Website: crate-barrel
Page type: review-order
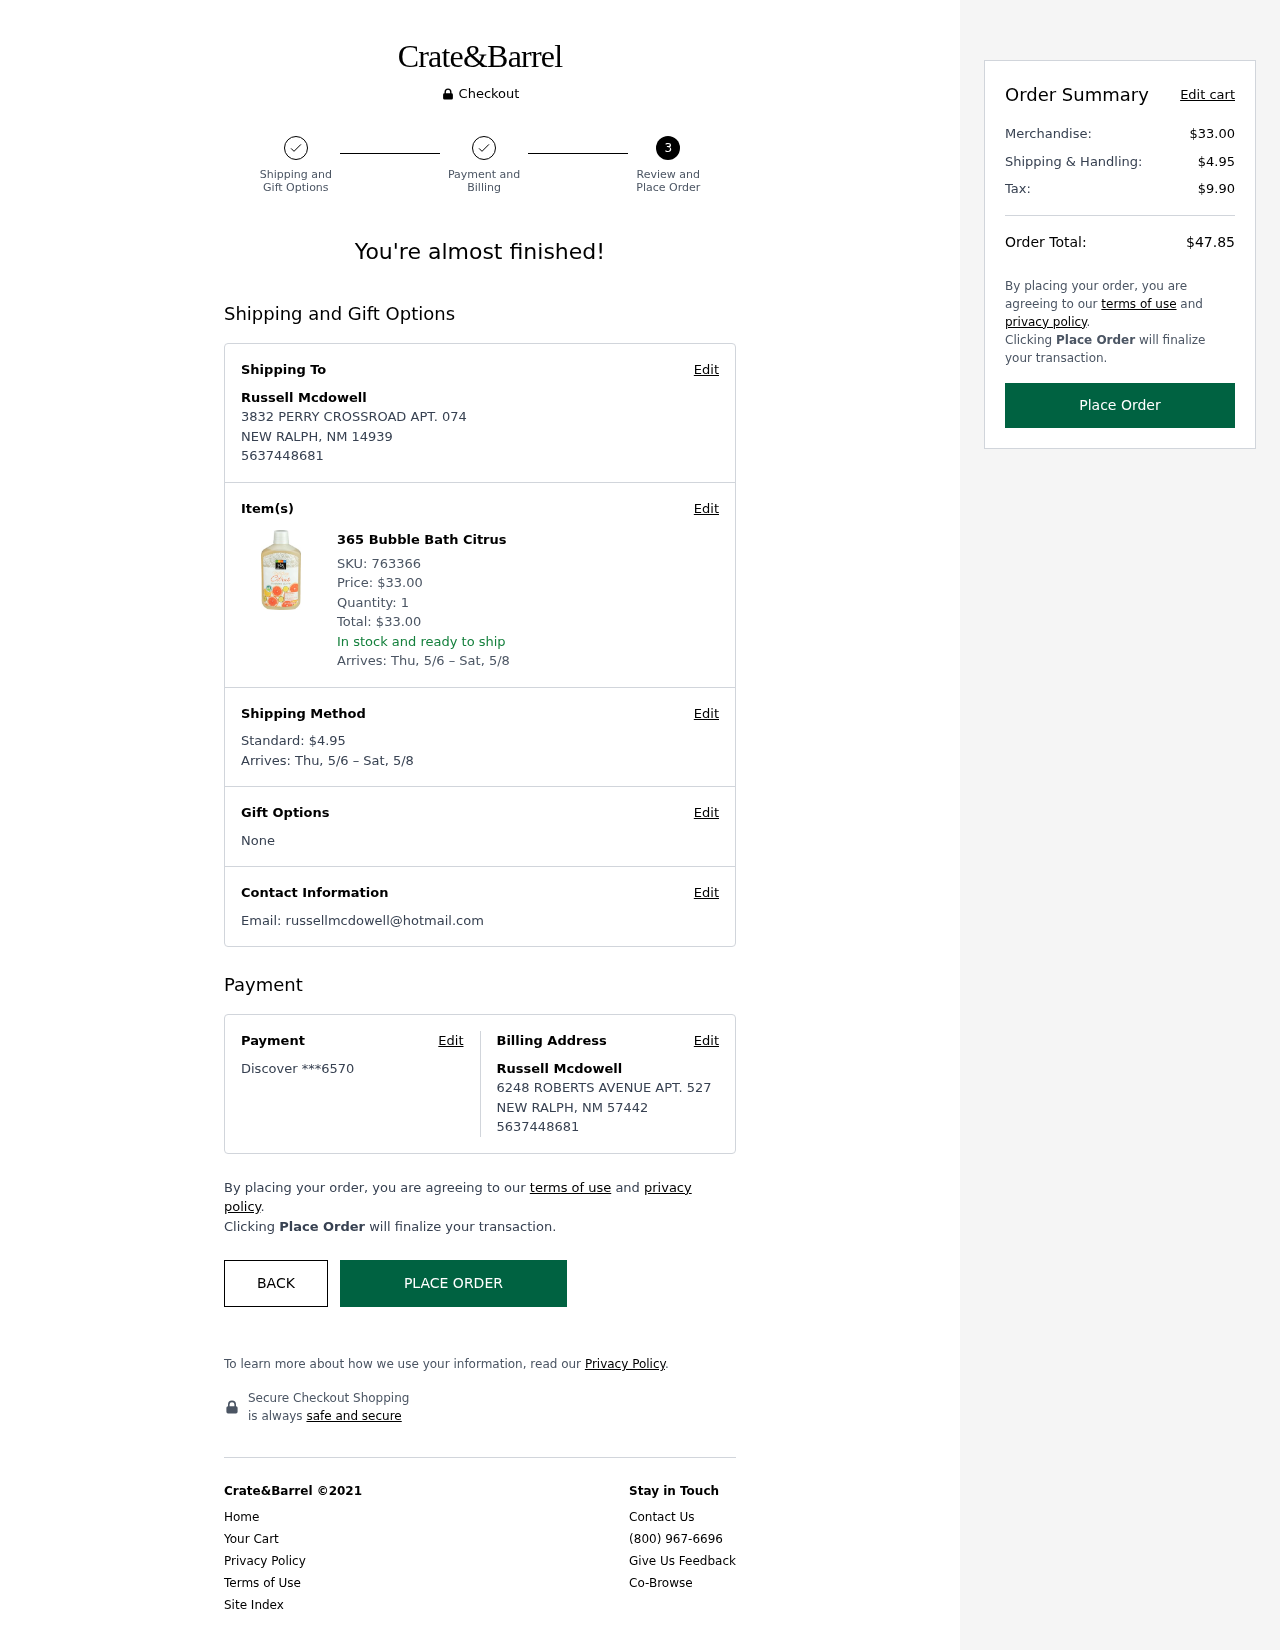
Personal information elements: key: PII_CARD_LAST4
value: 6570
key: PII_CARD_TYPE
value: Discover
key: PII_CITY_STATE_ZIP
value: NEW RALPH, NM 14939
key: PII_CITY_STATE_ZIP2
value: NEW RALPH, NM 57442
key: PII_EMAIL
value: russellmcdowell@hotmail.com
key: PII_FULLNAME
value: Russell Mcdowell
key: PII_FULLNAME2
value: Russell Mcdowell
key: PII_PHONE
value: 5637448681
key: PII_PHONE2
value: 5637448681
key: PII_STREET
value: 3832 PERRY CROSSROAD APT. 074
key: PII_STREET2
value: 6248 ROBERTS AVENUE APT. 527
Product elements: key: PRODUCT1_NAME
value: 365 Bubble Bath Citrus
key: PRODUCT1_PRICE
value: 33
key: PRODUCT1_QUANTITY
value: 1
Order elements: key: ORDER_SKU
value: SKU: 763366
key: ORDER_ITEM_TOTAL
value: Total: $33.00
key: ORDER_DELIVERY_DATE
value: Arrives: Thu, 5/6 – Sat, 5/8
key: ORDER_SHIPPING_COST
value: $4.95
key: ORDER_SHIPPING_COST
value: Standard: $4.95
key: ORDER_SUBTOTAL
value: $33.00
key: ORDER_TAX
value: $9.90
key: ORDER_TOTAL
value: $47.85